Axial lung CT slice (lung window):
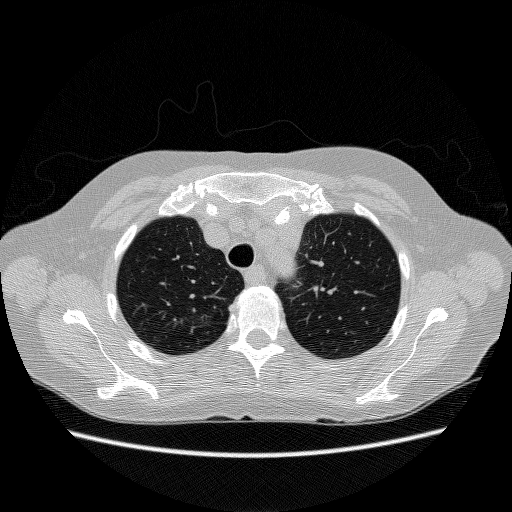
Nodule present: no